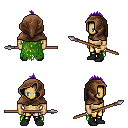
a pixel art fantasy rpg character, male body template, human, tanned skin, green tattered cape, gold greaves, purple mohawk hairstyle, cloth hood, bracelets, black shoes, spear, four views (front, back, left, right), 2x2 character sprite sheet, small pixel art, hard edges, no anti-aliasing